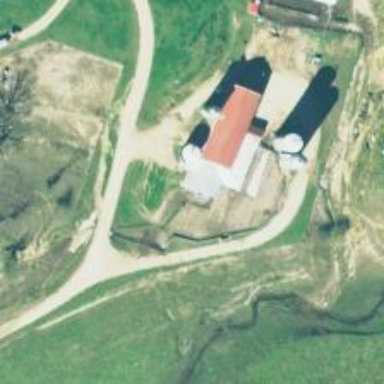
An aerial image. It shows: Silo.